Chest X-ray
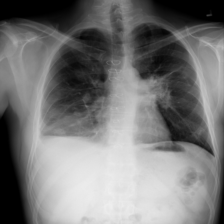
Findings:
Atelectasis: positive
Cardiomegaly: negative
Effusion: negative
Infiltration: positive
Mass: positive
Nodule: negative
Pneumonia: negative
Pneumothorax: negative
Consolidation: negative
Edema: negative
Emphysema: negative
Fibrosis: positive
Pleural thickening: negative
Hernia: negative